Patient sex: M
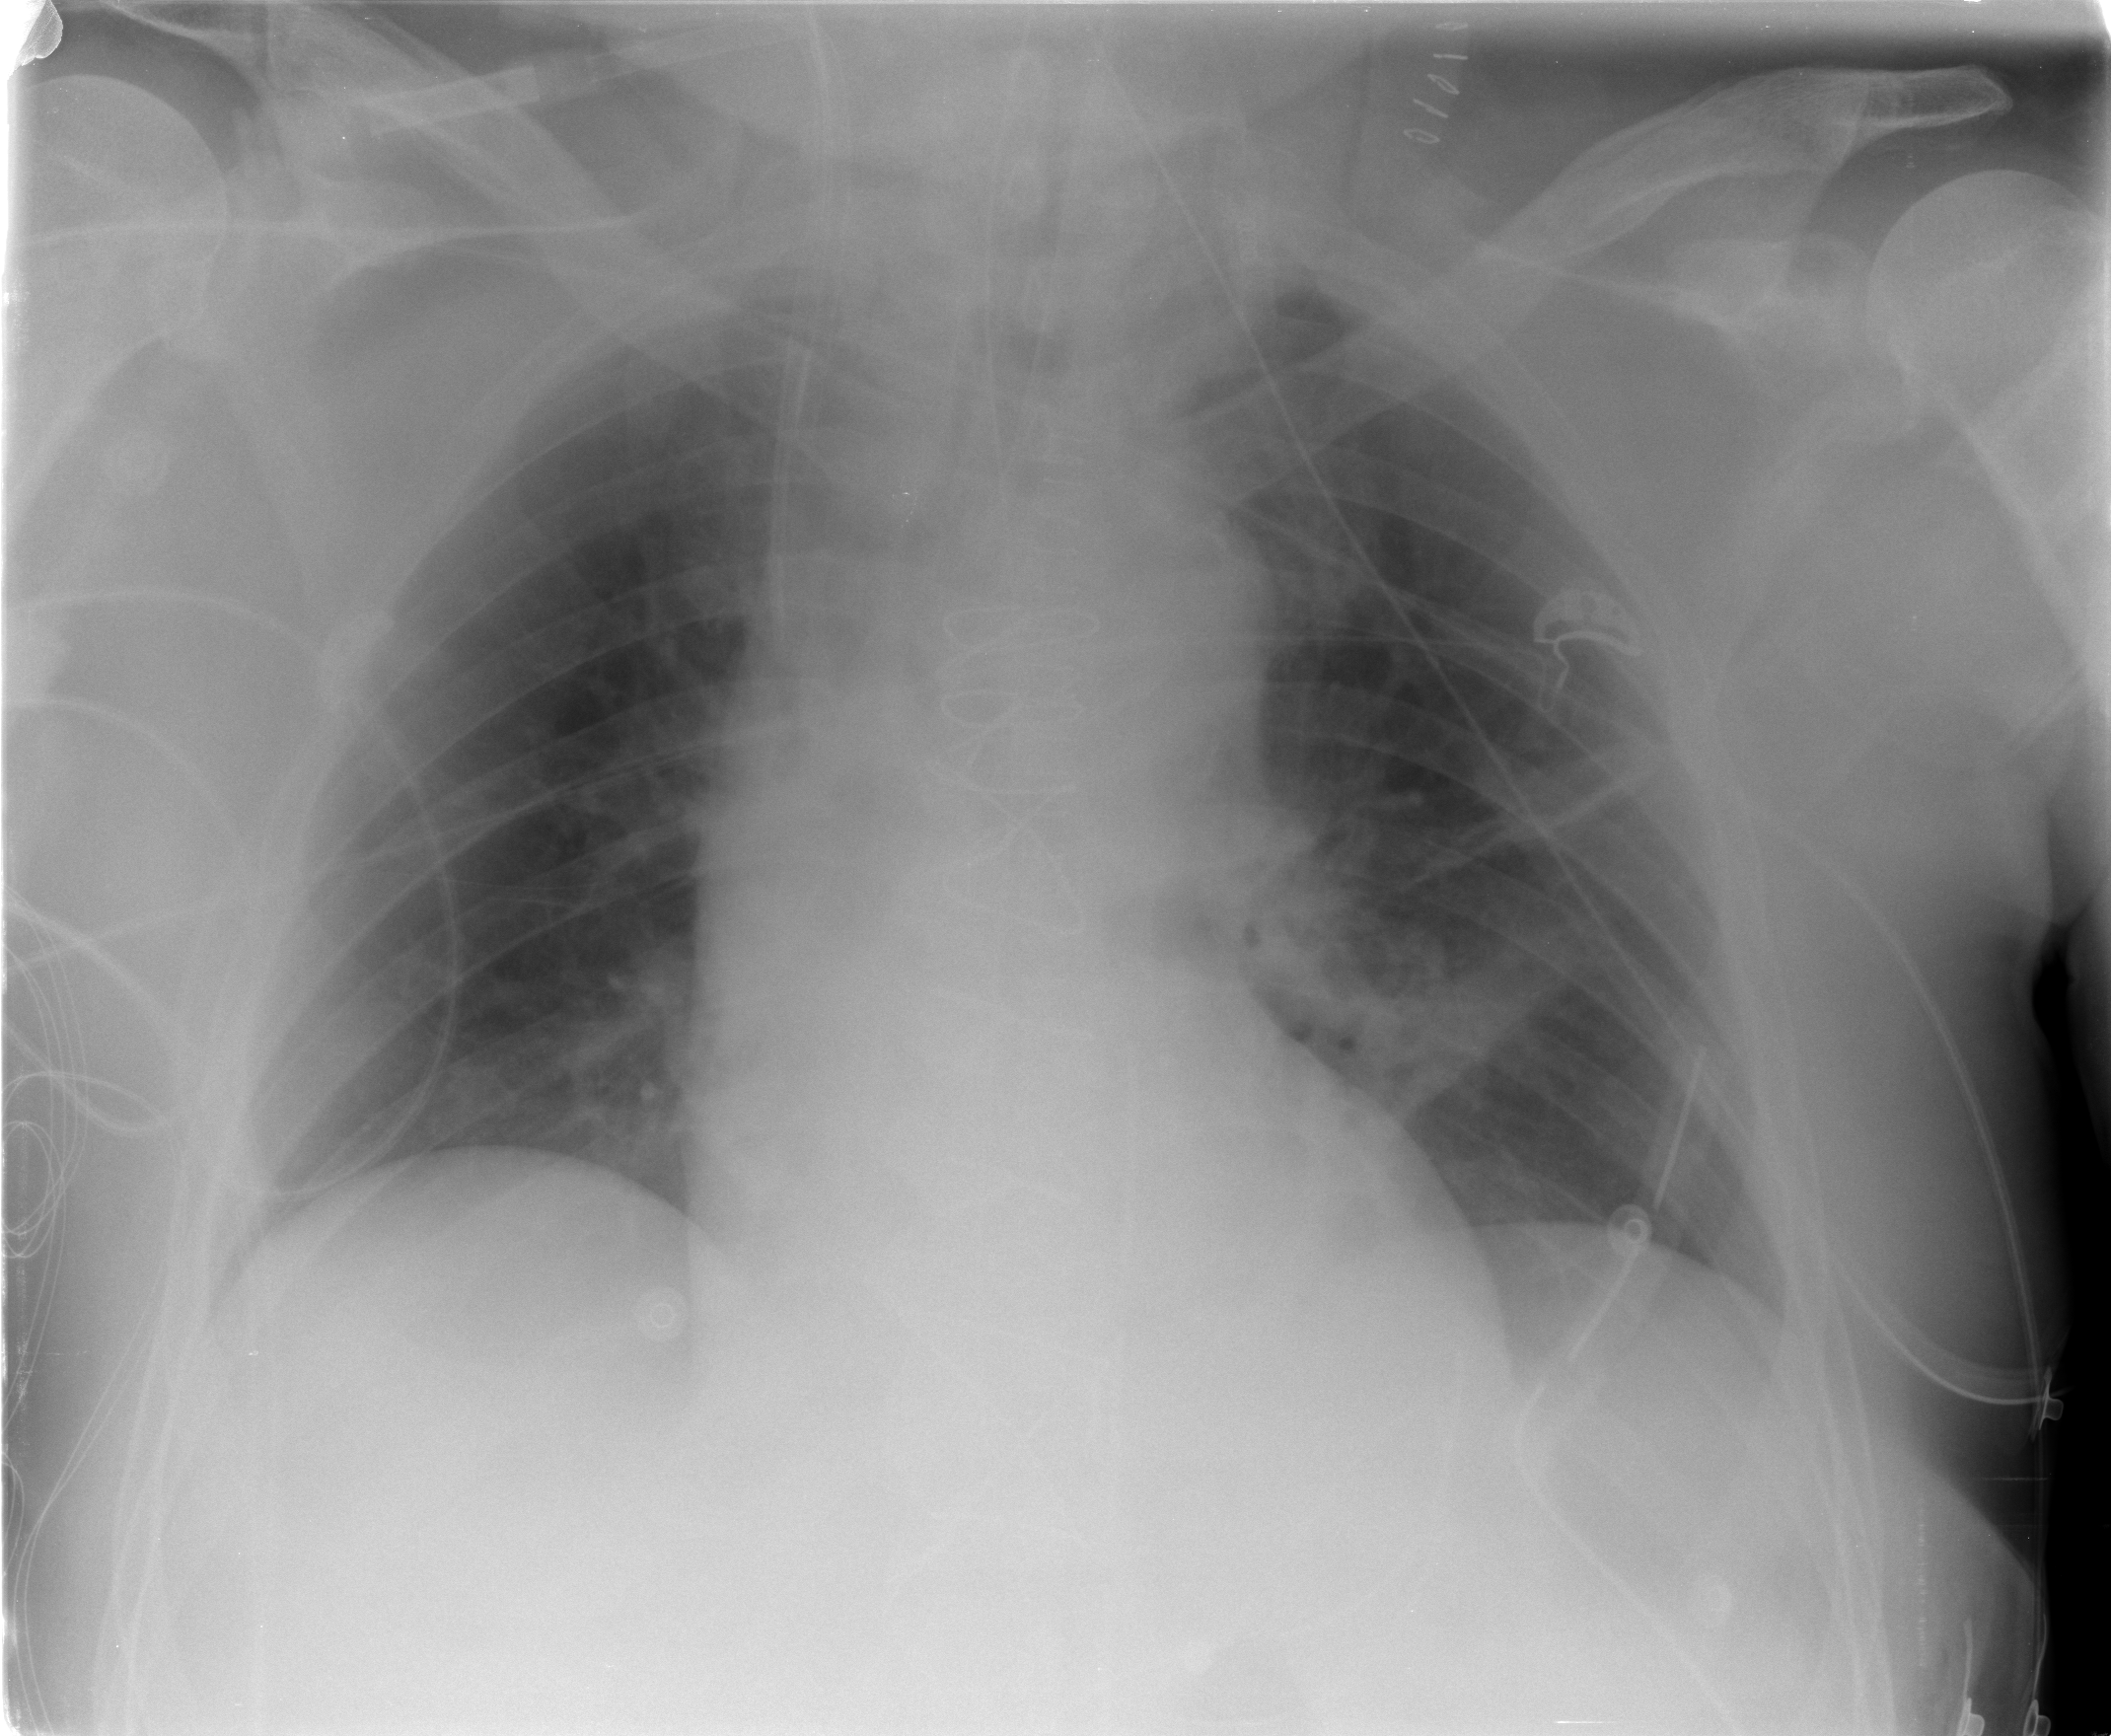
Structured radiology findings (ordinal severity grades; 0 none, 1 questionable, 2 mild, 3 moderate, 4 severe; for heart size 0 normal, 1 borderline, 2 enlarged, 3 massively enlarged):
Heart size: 0
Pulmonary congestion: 0
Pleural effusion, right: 0
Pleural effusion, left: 1
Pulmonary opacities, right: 0
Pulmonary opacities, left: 0
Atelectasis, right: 0
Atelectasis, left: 1